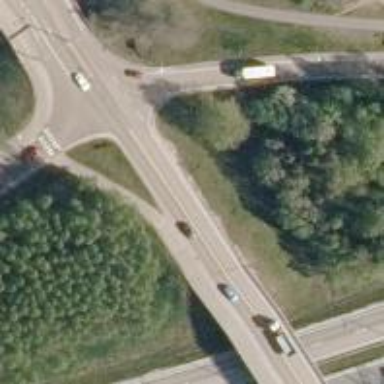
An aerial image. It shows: Bridge with asphalt surface. It is part of the trunk link highway.